Field crop: maize
Growth stage: 2
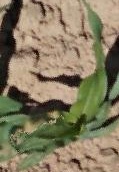
Species: maize